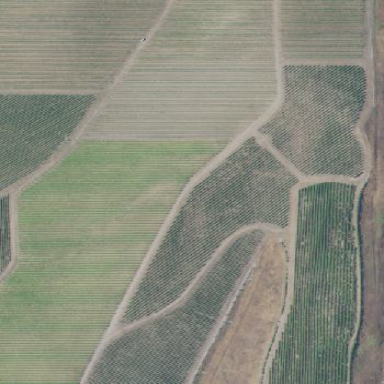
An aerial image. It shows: Vineyard where grapes are grown.